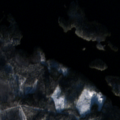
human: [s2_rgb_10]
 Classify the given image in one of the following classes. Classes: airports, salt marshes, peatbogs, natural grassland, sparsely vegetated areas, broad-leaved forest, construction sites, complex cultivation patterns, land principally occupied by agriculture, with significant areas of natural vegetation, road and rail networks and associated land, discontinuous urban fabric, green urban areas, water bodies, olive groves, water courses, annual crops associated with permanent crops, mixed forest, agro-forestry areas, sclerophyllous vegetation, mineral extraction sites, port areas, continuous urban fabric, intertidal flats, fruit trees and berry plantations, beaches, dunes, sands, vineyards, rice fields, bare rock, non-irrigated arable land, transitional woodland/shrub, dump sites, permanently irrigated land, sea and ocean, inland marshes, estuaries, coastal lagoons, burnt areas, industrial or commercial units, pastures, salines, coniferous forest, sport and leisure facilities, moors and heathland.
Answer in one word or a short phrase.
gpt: coniferous forest, mixed forest, water bodies